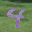
Label: 4